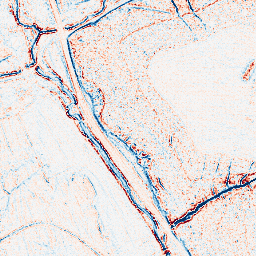
Category: edge_preserving
Decomposition family: bilateral
Decomposition parameters: d: 5
sigma_color: 25
sigma_space: 25
Upsampling method: sinc_blackman
Upsampling parameters: scale: 2
kernel_size: 4
Upsampling scale: 2